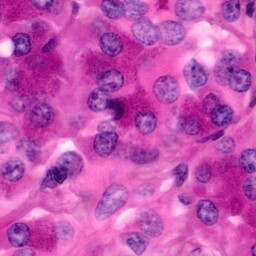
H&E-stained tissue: Pancreatic